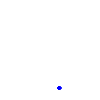
Particle: pion